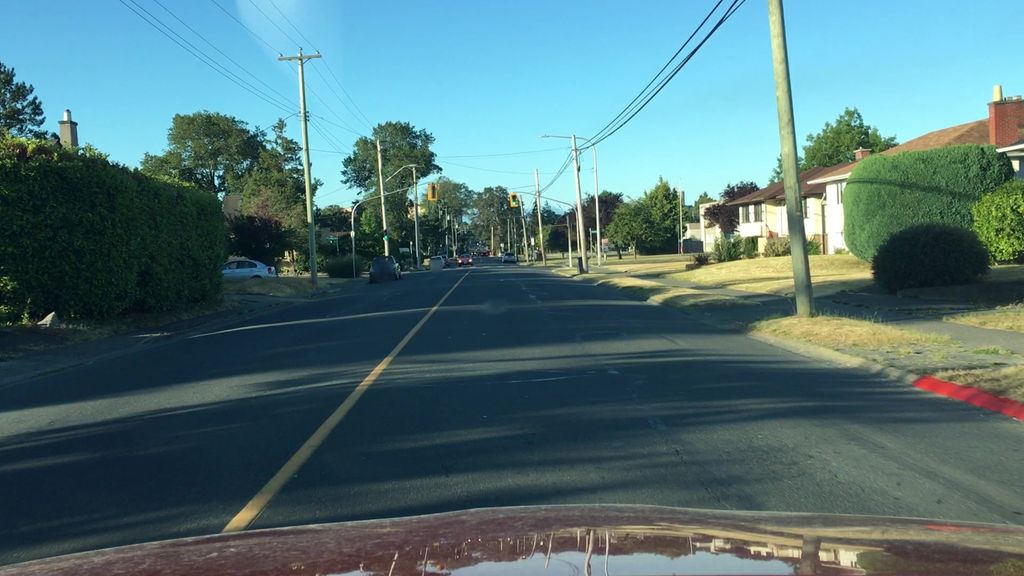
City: victoria